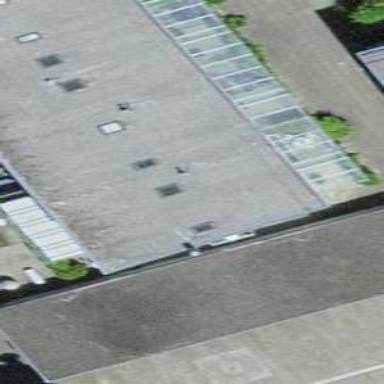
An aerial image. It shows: View of roof of building.